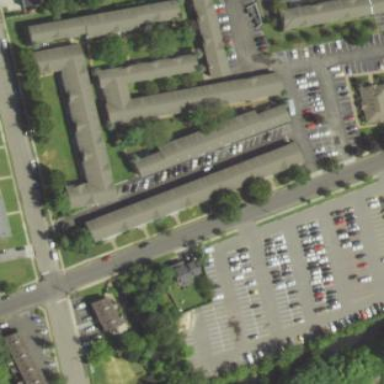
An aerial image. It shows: Commercial building.